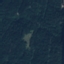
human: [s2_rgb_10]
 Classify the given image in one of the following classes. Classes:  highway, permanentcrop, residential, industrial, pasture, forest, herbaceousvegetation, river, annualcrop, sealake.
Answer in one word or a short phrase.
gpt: Forest